【题型】填空题　【知识点】解析几何　【难度】easy
已知平面内一定点$A(-3,1)$，点$M$、$N$分别是$x$轴和直线$2x+y-5=0$上的两个动点，则$|AM|+|MN|$的最小值为\underline{\quad\quad}.
【解答】
\vspace{0.5cm}
\noindent\textbf{【答案】$\dfrac{12\sqrt{5}}{5}$}

\vspace{0.5cm}
\noindent\textbf{【分析】利用对称性，作点$A(-3,1)$关于$x$轴的对称点$A'(-3,-1)$，$|AM|+|MN|=|A'M|+|MN|$，利用数形结合求$|AM|+|MN|$的的最小值.}

\vspace{0.5cm}
\noindent\textbf{【详解】作出点$A(-3,1)$关于$x$轴的对称点$A'(-3,-1)$，则$|AM|+|MN|=|A'M|+|MN|$，}

\noindent\textbf{最小值即为$A'(-3,-1)$到直线$2x+y-5=0$的距离$d=\dfrac{|-6-1-5|}{\sqrt{5}}=\dfrac{12\sqrt{5}}{5}$，}
\noindent\textbf{所以$|AM|+|MN|$的最小值为$\dfrac{12\sqrt{5}}{5}$.}
\noindent\textbf{故答案为：$\dfrac{12\sqrt{5}}{5}$.}
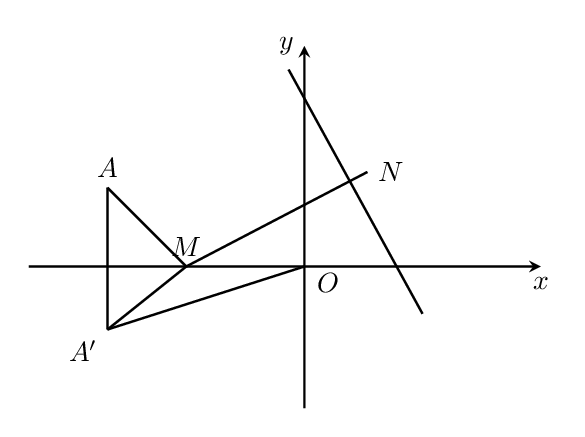